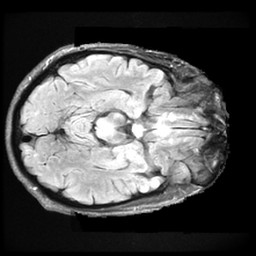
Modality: FLAIR
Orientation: axial
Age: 60
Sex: male
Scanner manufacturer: ge
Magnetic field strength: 3 T
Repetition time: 11 s
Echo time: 0.1497 s